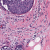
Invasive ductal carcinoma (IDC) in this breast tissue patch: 0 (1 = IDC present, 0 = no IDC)